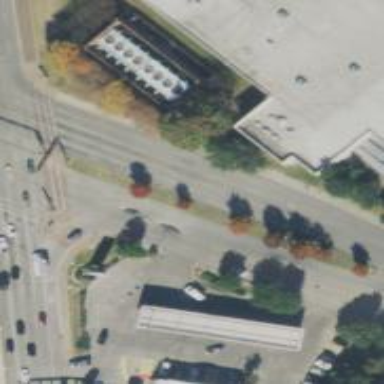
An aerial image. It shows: Secondary road with separate sidewalks.